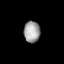
Tissue: lung
Cell type: Endothelial cells
Senescence score: 0.5473
Nuclear area (px): 340
Mean DAPI intensity: 160.097